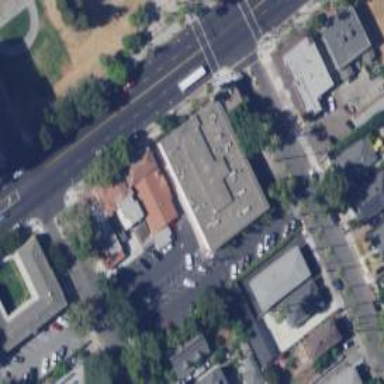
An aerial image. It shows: Pharmacy providing healthcare services.